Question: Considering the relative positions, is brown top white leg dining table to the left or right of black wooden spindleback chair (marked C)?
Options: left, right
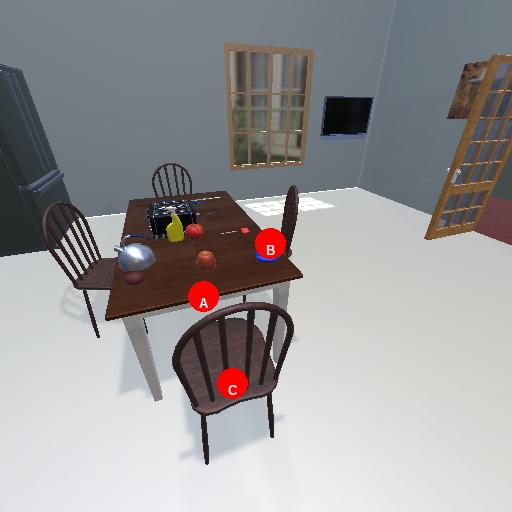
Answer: left